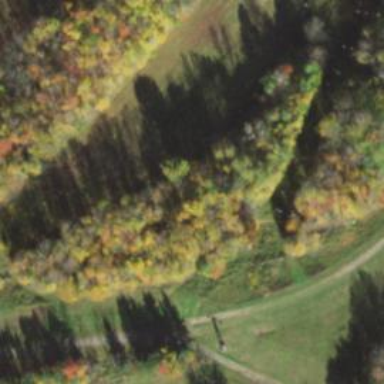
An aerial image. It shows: Intermediate difficulty ski slope.